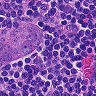
Metastatic tissue present: yes